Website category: movie
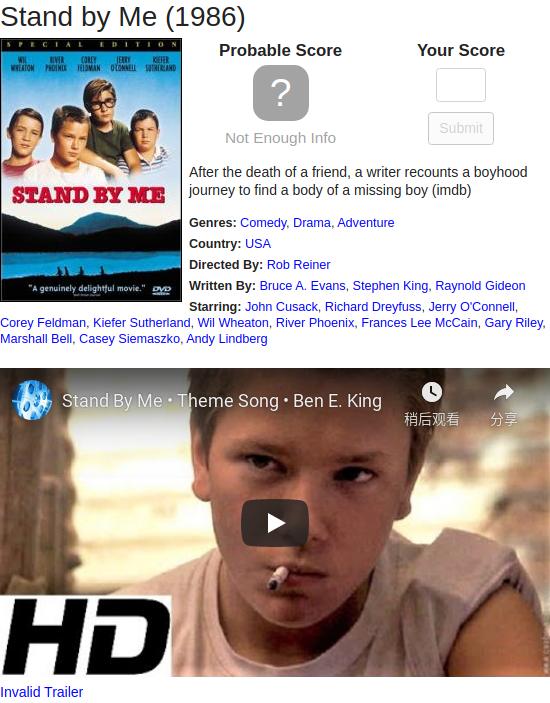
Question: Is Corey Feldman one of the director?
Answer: no

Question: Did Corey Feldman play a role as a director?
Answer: no

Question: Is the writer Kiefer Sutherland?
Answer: no

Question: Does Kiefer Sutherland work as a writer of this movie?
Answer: no

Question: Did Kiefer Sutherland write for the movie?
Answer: no

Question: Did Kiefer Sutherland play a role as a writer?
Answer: no

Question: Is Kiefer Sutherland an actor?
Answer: yes

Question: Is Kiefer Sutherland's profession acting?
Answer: yes

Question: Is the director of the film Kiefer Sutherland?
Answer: no

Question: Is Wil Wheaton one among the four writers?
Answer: no

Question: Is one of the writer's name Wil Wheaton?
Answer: no

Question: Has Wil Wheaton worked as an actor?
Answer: yes

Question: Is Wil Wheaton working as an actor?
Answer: yes

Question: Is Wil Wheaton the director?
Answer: no

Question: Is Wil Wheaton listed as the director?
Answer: no

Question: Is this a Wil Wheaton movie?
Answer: no

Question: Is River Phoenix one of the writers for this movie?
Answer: no

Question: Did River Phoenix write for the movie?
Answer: no

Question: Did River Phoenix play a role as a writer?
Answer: no

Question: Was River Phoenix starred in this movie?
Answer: yes

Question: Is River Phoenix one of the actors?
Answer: yes

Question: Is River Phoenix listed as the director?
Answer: no

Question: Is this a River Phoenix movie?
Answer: no

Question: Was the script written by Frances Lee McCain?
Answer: no

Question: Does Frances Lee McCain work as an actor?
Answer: yes

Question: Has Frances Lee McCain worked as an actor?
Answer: yes

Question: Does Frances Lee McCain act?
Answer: yes

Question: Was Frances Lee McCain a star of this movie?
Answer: yes

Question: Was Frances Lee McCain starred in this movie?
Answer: yes

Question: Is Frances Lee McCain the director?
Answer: no

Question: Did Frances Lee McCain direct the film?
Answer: no

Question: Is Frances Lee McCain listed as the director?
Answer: no

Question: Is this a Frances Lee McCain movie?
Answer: no

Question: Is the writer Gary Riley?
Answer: no

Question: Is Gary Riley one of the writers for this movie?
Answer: no

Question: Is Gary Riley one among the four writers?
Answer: no

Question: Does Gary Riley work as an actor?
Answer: yes

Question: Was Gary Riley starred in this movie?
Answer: yes

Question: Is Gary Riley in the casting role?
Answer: yes

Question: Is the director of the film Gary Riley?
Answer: no

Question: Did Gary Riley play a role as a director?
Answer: no

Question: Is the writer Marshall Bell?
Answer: no

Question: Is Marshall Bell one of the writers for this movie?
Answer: no

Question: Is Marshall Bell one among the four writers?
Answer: no

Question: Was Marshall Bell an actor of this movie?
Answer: yes

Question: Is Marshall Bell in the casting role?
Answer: yes

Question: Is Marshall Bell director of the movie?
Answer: no

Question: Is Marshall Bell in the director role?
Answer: no

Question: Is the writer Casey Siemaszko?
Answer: no

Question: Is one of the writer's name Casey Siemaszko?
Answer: no

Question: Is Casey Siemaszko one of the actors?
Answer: yes

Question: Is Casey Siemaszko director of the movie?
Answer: no

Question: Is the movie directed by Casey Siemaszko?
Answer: no

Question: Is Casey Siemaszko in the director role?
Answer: no

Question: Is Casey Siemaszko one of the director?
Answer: no

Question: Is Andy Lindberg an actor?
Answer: yes

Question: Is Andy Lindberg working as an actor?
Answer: yes

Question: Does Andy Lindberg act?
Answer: yes

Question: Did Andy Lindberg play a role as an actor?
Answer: yes

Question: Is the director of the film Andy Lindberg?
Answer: no

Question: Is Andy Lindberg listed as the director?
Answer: no

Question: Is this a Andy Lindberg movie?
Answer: no

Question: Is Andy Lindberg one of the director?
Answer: no